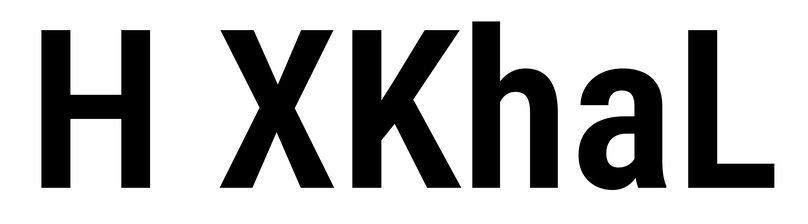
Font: Roboto_Condensed_SemiBold